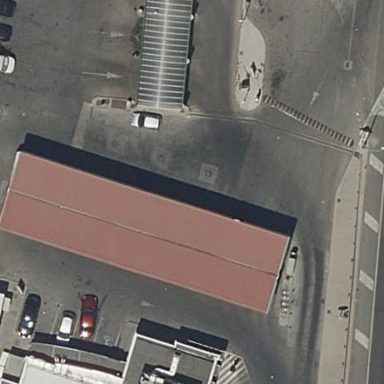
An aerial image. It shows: Fuel station.